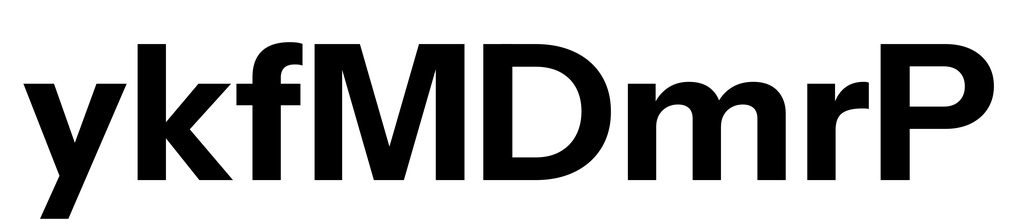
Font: InstrumentSans_Bold